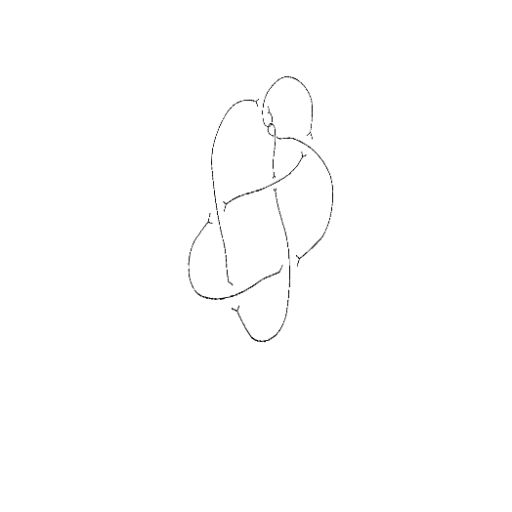
Crossing number: 9